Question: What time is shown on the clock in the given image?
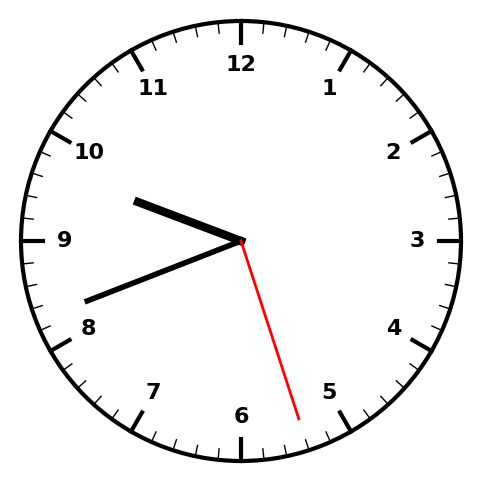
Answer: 09:41:27